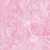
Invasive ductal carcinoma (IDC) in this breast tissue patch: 0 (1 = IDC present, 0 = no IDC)